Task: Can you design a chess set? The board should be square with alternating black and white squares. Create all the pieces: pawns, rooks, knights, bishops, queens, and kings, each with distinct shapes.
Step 3437:
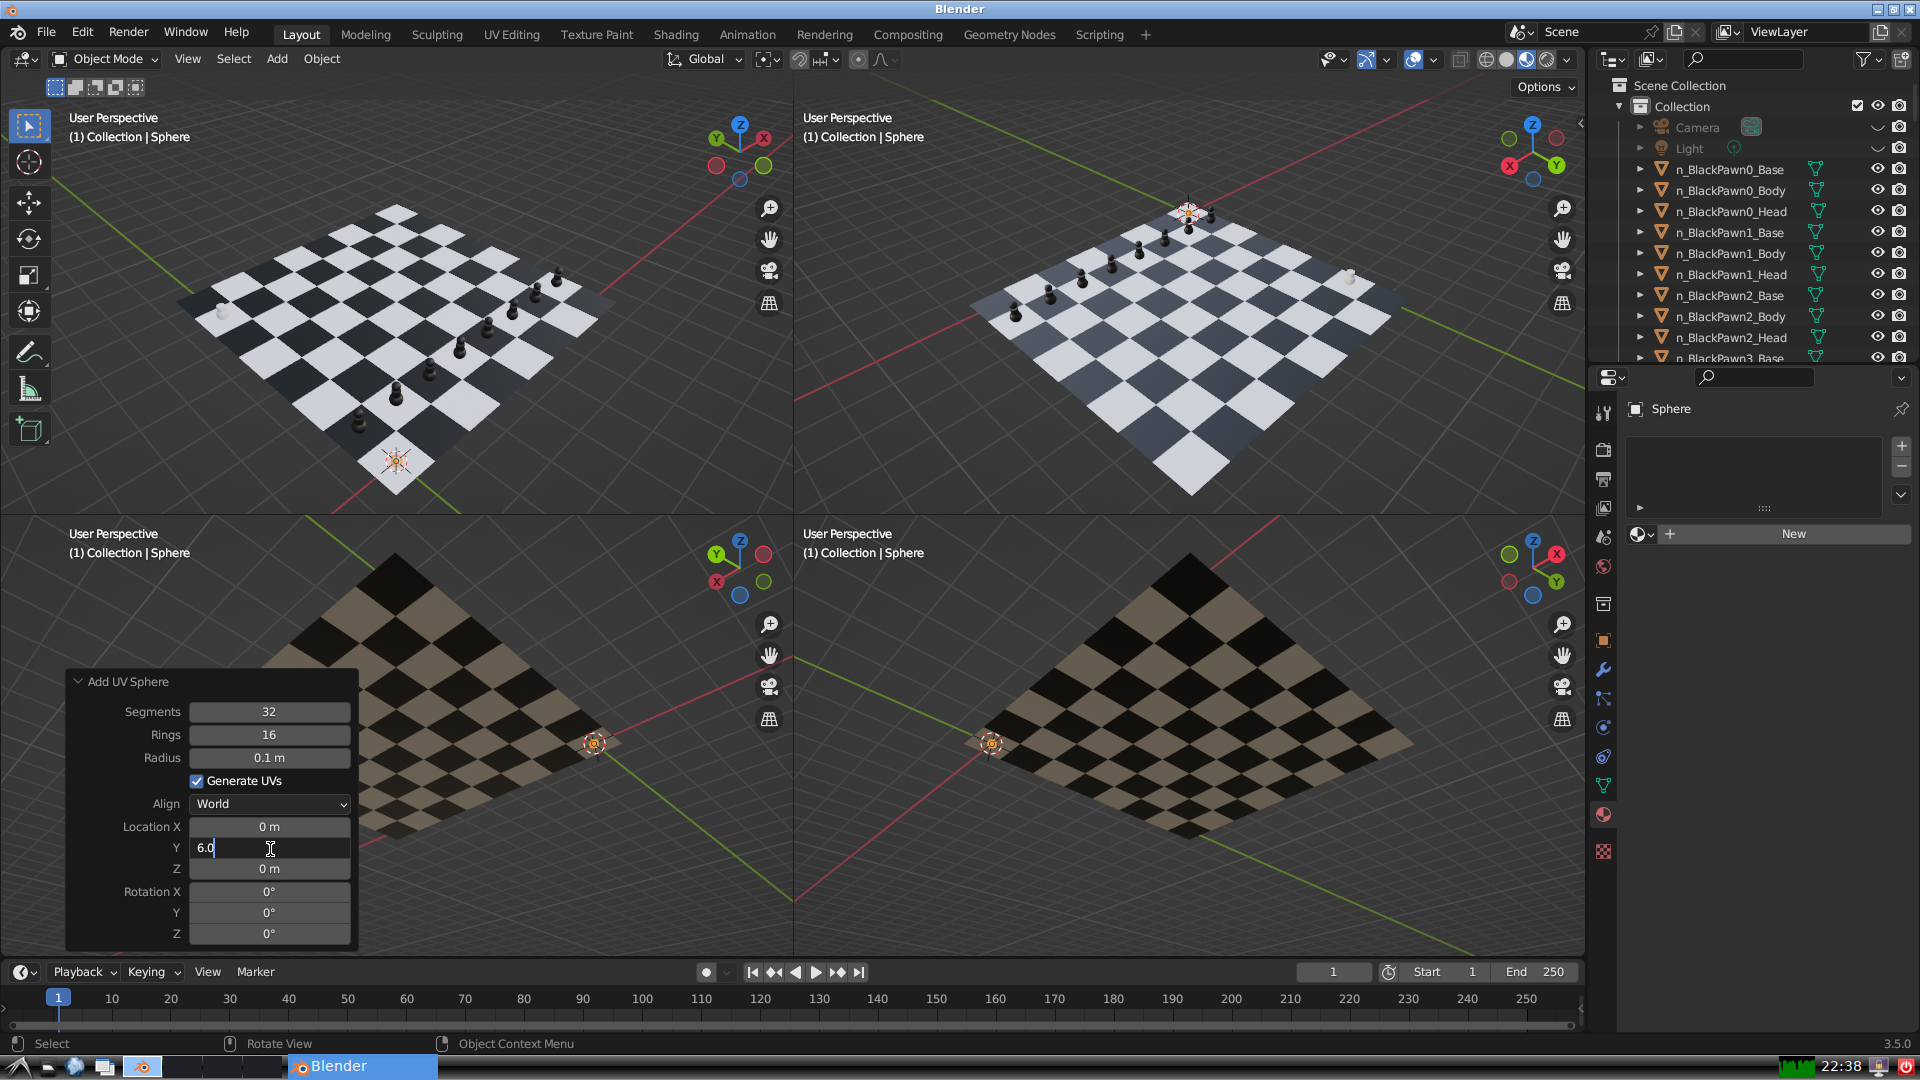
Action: {"key_press": ['Return']}